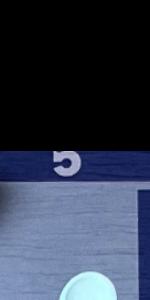
Label: Empty